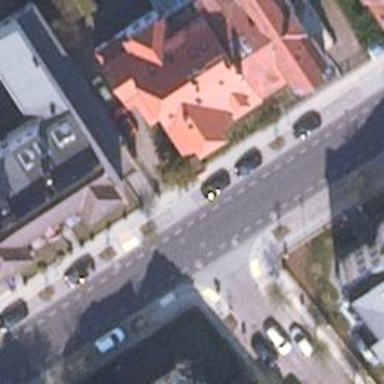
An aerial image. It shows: Secondary road with asphalt surface. There are sidewalks on both sides and designated cycle lane.